Question: I've an app which like the image shown below (sorry I used an iPhone like mock-ups)

The app has an image as background (displayed using Canvas which takes the whole visual screen size), then another shape (the red rectangle in this case) will shown above the background which can be dragged and pinch zoomed.
:
How can I get the coordinates (origins from top-left corner of the screen, i.e. top-left of the canvas) of the top-left corner of the rectangle?
---
According to @Will's suggestion, I currently move the rectangle in this case via 'DragDelta' using 'TranslateTransform' inside it, like:
'''
rectTransform.X += e.HorizonalChange;
rectTransform.Y += e.VerticalChange;
'''
The rectangle is defined within code, not in XAML:
'''
rect.Stroke = new SolidColorBrush(Colors.Green);
rect.StrokeThickness = 10;
rect.Fill = new SolidColorBrush(Colors.Transparent);
rect.HorizontalAlignment = System.Windows.HorizontalAlignment.Center;
rect.VerticalAlignment = System.Windows.VerticalAlignment.Center;
rect.Width = 200;
rect.Height = 200;
canvas.Children.Add(rect);
'''
and the canvas is defined within XAML.
---
:
Initially I was trying to get the start point when the Drag event begins, but by using the 'DragStarted(object sender, DragStartedGestureEventArgs e)', I am only able to output the coords of the point which was touched, but not the point of top-left corner of this rectangle.
And it's similar to the 'DragCompleted' event which will return me the point the gesture ends.
So is there any chance I can get the origin coords of the red rectangle?
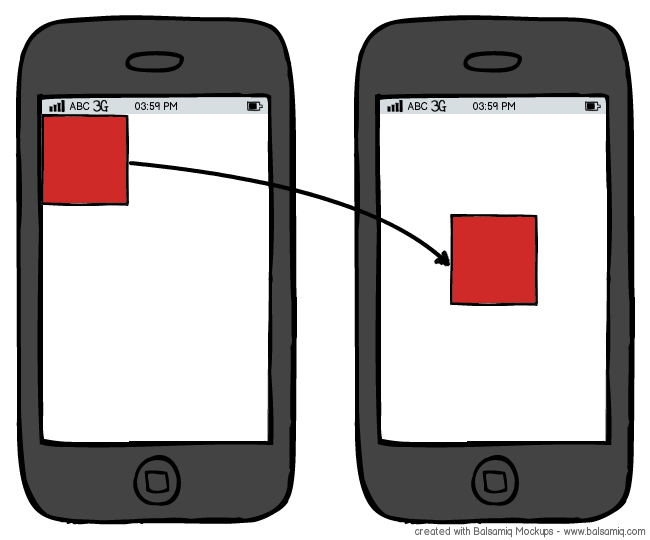
Answer: I spent nearly an afternoon on Google as well as MSDN and then finally come to find this on SO:
<URL>
which enlightened me using the similar method. In that case, they managed to get the absolute coordinates of an UI Element. Similarily, in my case, I intend to know the absolute origin(coordinates) of the red rectangle to the background canvas.
I use:
'''
GeneralTransform gt = canvas.TransformToVisual(rect);
Point currentPos = gt.Transform(new Point(0, 0));
'''
Then the currentPos is the current position of rectangle (its an absolute position, relative to the canvas).
And Here's the reference of <URL>
There's only one thing to pay attention to: the value of X and Y are negative.